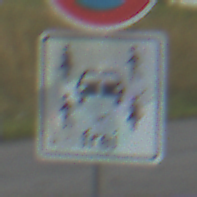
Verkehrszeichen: CarsharingfahrzeugeFrei
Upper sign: AbsolutesHalteverbot
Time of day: SunriseSunset
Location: Outdoor (RoadRail)
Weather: PartlyCloudy
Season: NotSpecified
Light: Natural